Question: I am trying to remove a vertical bar that appear in in the side of each tab i tried it by setting
'''
<item name="showDividers">middle</item>
<item name="divider">@drawable/tab_unselected</item>
<item name="dividerPadding">5dp</item>
'''
but i didn't got any success. See the snapshot the line in the red close region, i want to remove these
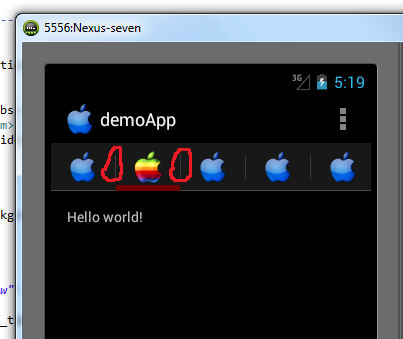
Answer: Try setting the value of android:actionBarDivider value = "@null". Should work